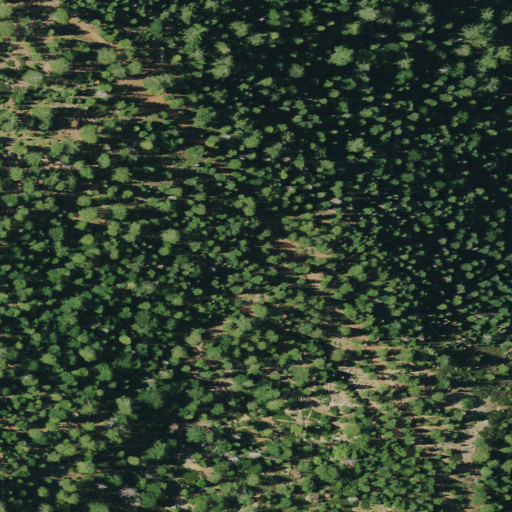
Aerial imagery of gap in California named Low Gap containing evergreen forest, open development, and shrub